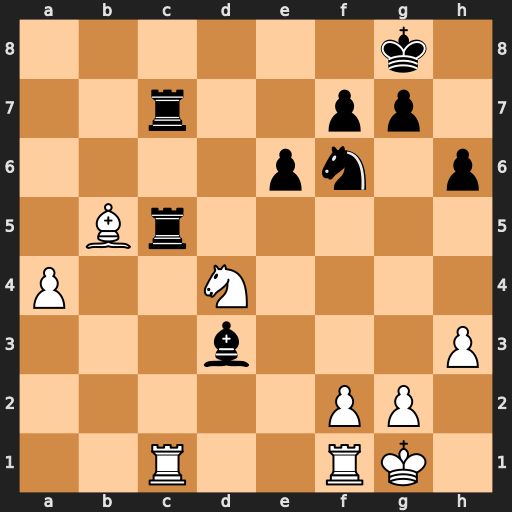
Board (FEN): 6k1/2r2pp1/4pn1p/1Br5/P2N4/3b3P/5PP1/2R2RK1
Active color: w
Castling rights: -
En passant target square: -
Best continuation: Rxc5 Rxc5 Bxd3